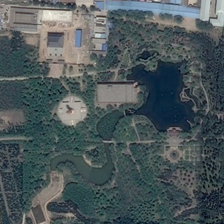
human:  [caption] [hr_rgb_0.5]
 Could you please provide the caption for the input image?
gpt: some buildings are near a park with many green trees and a pond .

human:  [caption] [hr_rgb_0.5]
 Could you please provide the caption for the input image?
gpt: some buildings are near a park with many green trees and a pond .

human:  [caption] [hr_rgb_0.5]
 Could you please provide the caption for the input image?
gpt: some buildings are near a park with many green trees and a pond .

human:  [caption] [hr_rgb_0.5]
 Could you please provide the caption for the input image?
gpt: some buildings are near a park with many green trees and a pond .

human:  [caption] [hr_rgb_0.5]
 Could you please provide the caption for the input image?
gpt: some buildings are near a park with many green trees and a pond .